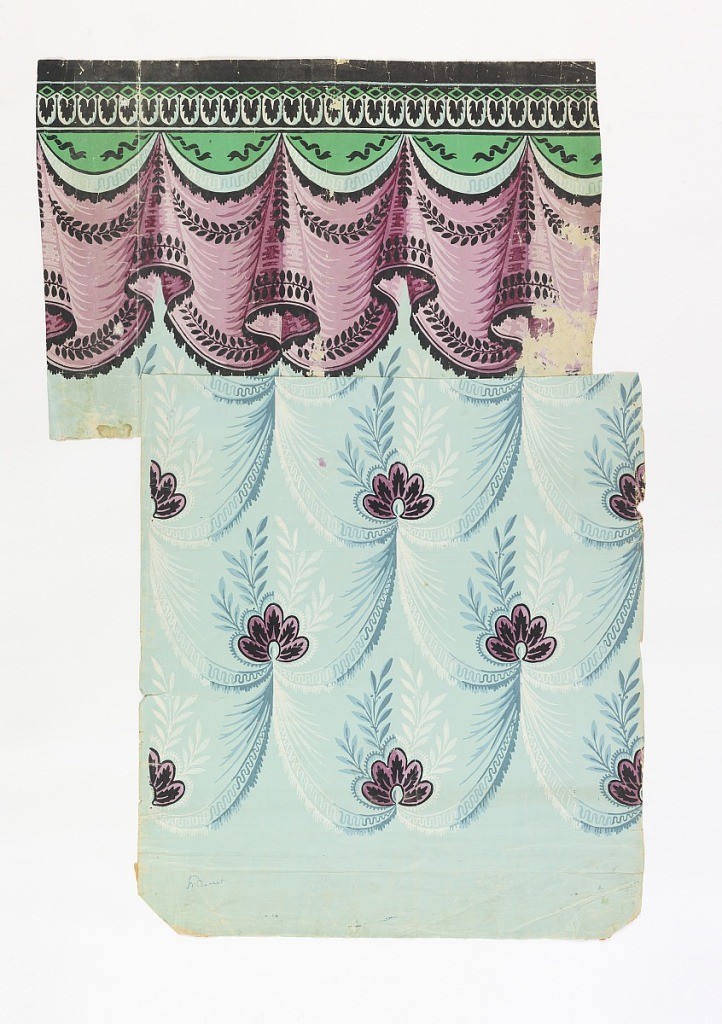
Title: Border and sidewall
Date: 1800–1825
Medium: Block-printed on joined sheets of handmade paper
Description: Drapery pattern, printed in pink/mauve with black on teal ground.